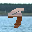
Label: 9